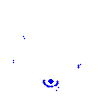
Particle: electron